Question: All,
I was playing with an iPhone application today (Photovine) and noticed a feature that I would LOVE to include in my application. I was adding a photo to the application when the application crahed. No big deal I thought, I'll just reopen it. When I reopened it, BAM, a UIAlertView popped up with a small text box that asked me "What were you doing when the app crashed?"
I thought this was an AWESOME feature, but in my 10 second search before posting a question I couldn't find how to implement it.
Does anyone know how to do this?

**EDIT: For anyone that tries this, remember to sync your 'NSUserDefaults' to make it work correctly. The 'NSUserDefaults' method works perfectly if you synchronize it after writing it to YES. Just call '[NSUserDefaults synchronize];' and you'll be golden.
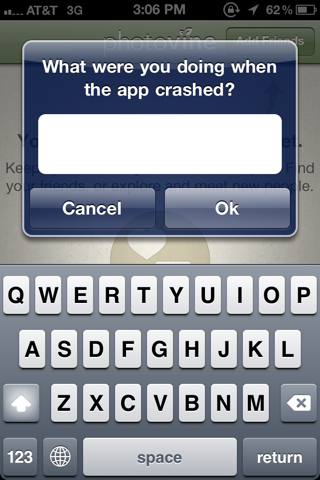
Answer: Without code - but the main idea:
1. When the application starts, you save some property, let's say "creash" as YES.
2. When you close normally the application, you set it to NO.
Now, when you start the application, you check if this property is set to YES or NO to indicate a crash.